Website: lowes
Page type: cart
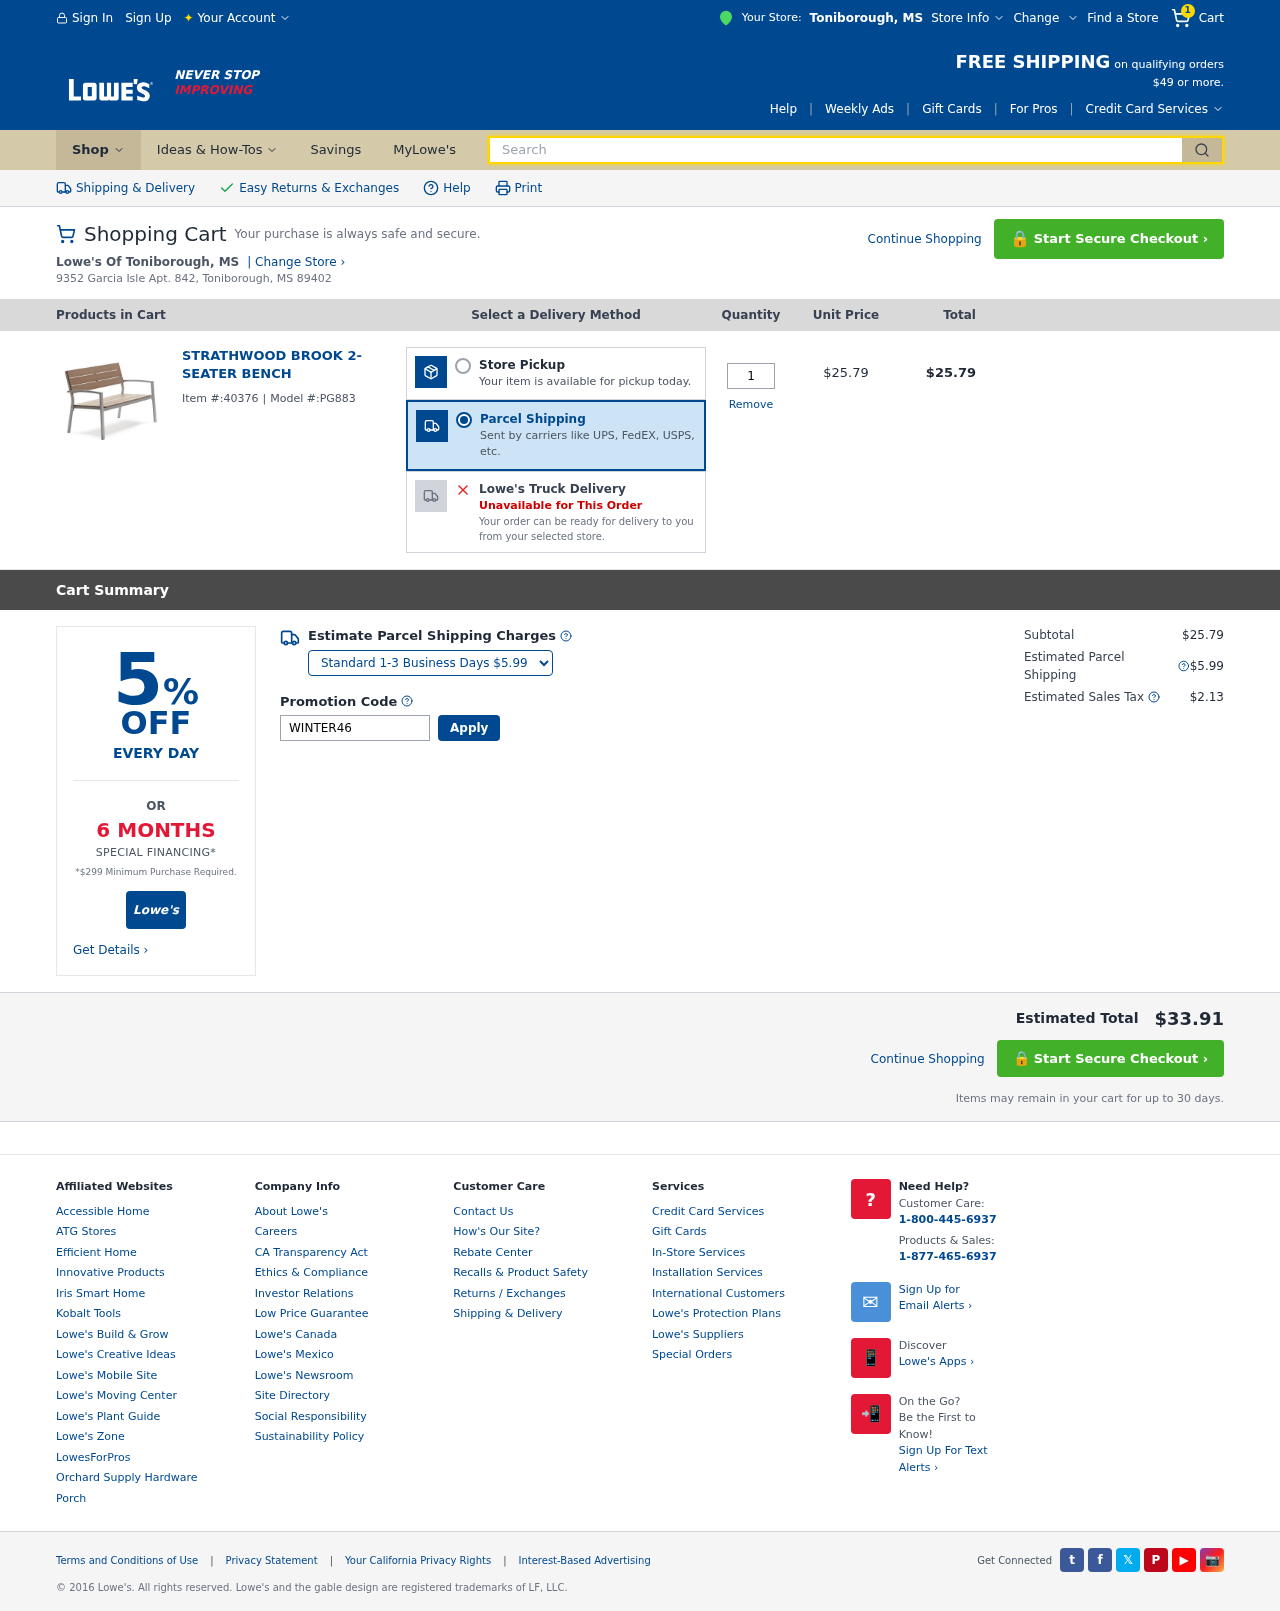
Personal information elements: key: PII_CITY
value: Toniborough
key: PII_STATE_ABBR
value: MS
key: PII_STREET
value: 9352 Garcia Isle Apt. 842
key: PII_CITY_STATE_ZIP
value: Toniborough, MS 89402
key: PII_PROMO_CODE
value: WINTER46
Product elements: key: PRODUCT1_NAME
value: Strathwood Brook 2-Seater Bench
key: PRODUCT1_PRICE
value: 25.79
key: PRODUCT1_QUANTITY
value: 1
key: PRODUCT1_ITEM_ID
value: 40376
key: PRODUCT1_MODEL_ID
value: PG883
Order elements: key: ORDER_NUM_ITEMS
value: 1
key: ORDER_ITEM_TOTAL
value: $25.79
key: ORDER_SUBTOTAL
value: $25.79
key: ORDER_SHIPPING_COST
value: $5.99
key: ORDER_TAX
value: $2.13
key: ORDER_TOTAL
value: $33.91
Search elements: key: HEADER_SEARCH
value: Search